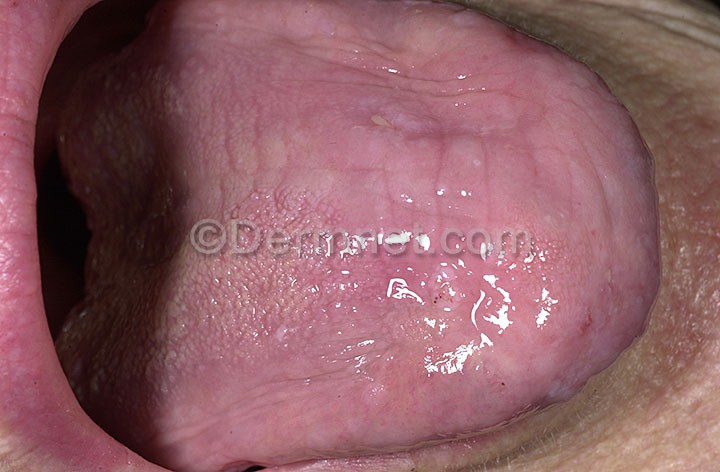
Disease: Psoriasis pictures Lichen Planus and related diseases